Question: Im using Gmaps4Rails gem in my rails app, so I just want to find out if it's possible to search for a place (I dont want to pass coordinates but name of country for example), so i need smth like on the pic below:

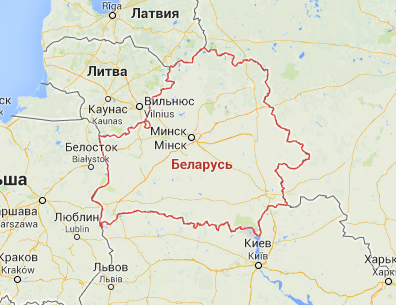
Answer: See the documentation: <URL>
If you are doing a model based lookup, you would have your address in a field such as gmaps4rails_address. In your case, this would be simply the country.
You could have a boolean field called gmaps and set it to false, indicating that the address (country) has not yet been geocoded. Once it is geocoded, the lat & long will be stored in the appropriate model fields automatically, and the gmaps boolean will be automatically set to true so that the address is not geocoded again.
In response to your comment, your question is misleading. You said you wanted to pass the name of a country, which my solution does (e.g. the gmaps4rails_address field could contain 'Germany'). But it sounds like what you're looking for is to get a map outlining the boundaries of that country, which means you can't use the google maps api (it doesn't do that). So this gem (or any google maps gems) won't help you.
You need to use something like the Google Geomap javascript api. This can't be combined with a regular google map. The Geomap api will give you a flash map with the outlines of the countries.
From the documentation (<URL>:
'''
<script type='text/javascript' src='https://www.google.com/jsapi'></script>
<script type='text/javascript'>
google.load('visualization', '1', {'packages': ['geomap']});
google.setOnLoadCallback(drawMap);
function drawMap() {
var data = google.visualization.arrayToDataTable([
['Country', 'Popularity'],
['Germany', 200],
['United States', 300],
['Brazil', 400],
['Canada', 500],
['France', 600],
['RU', 700]
]);
var options = {};
options['dataMode'] = 'regions';
var container = document.getElementById('map_canvas');
var geomap = new google.visualization.GeoMap(container);
geomap.draw(data, options);
};
</script>
</head>
<body>
<div id='map_canvas'></div>
</body>
'''